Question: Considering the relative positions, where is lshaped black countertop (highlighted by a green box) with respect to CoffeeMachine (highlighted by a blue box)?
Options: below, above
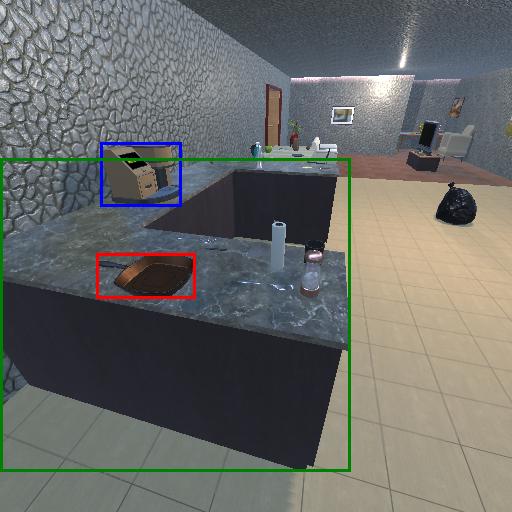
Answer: below